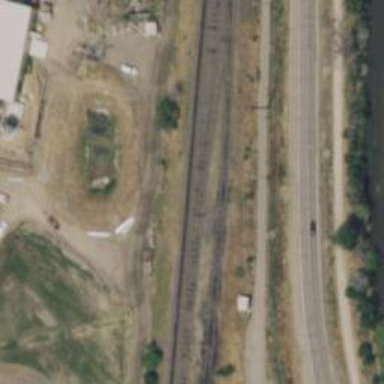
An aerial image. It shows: Railway siding with rails.